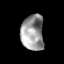
Tissue: prostate
Cell type: Myeloid cells
Senescence score: 0.2515
Nuclear area (px): 788
Mean DAPI intensity: 154.357